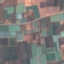
Land use / land cover: PermanentCrop